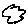
Label: cloud